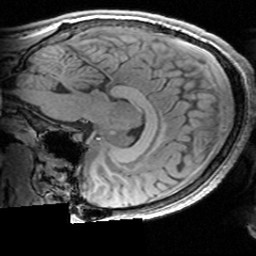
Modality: T1w
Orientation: sagittal
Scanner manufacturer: siemens
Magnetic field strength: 3 T
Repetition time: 1.63 s
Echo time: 0.00311 s